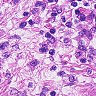
Metastatic tissue present: yes